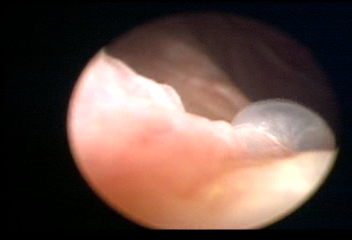
Modality: WLC
Class: Normal mucosa
Bladder cancer association: No